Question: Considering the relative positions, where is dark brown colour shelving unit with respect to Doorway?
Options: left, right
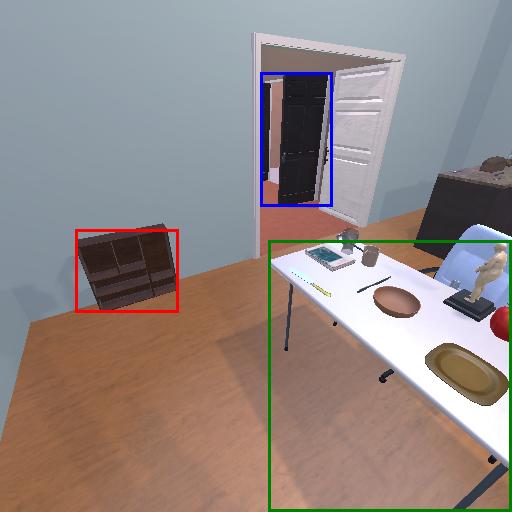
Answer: left